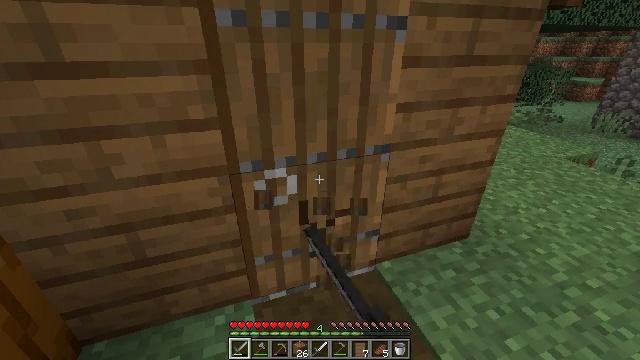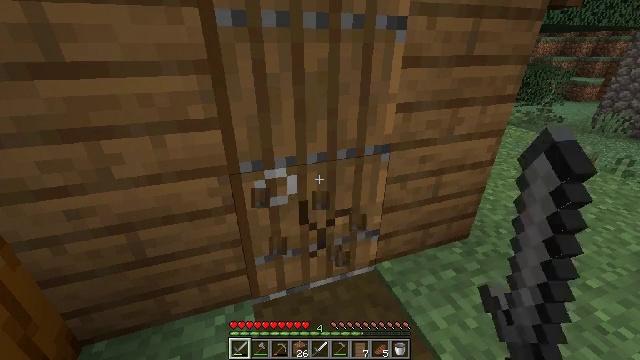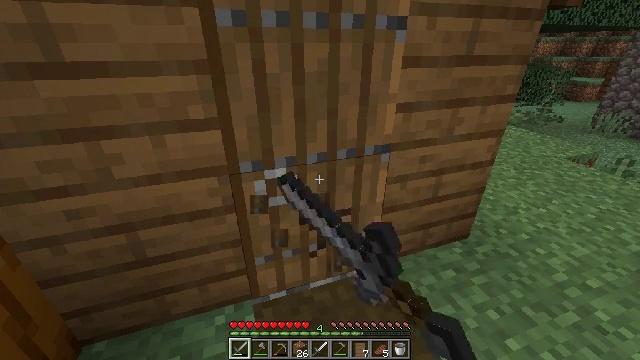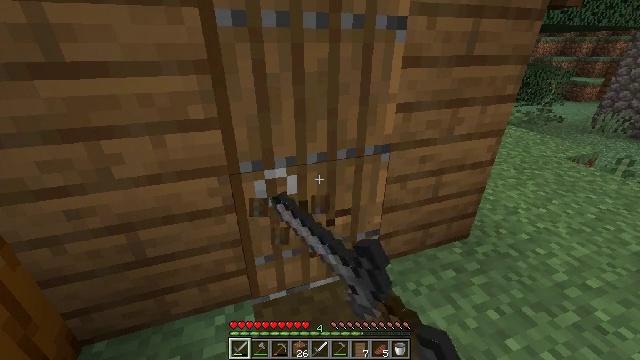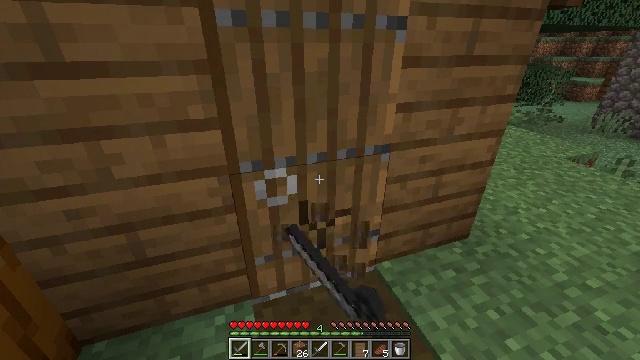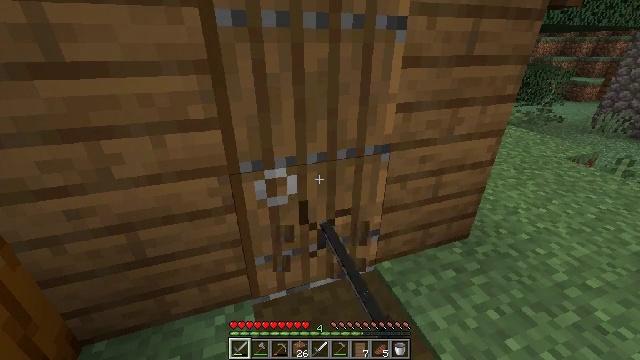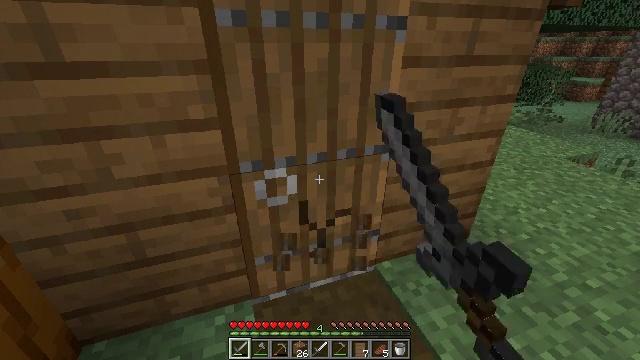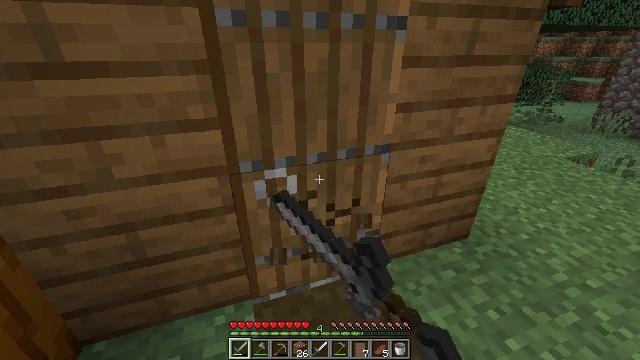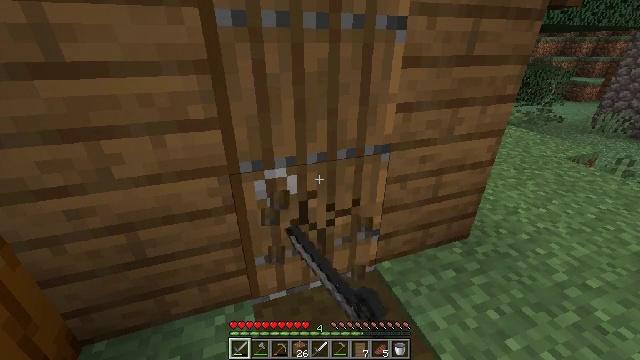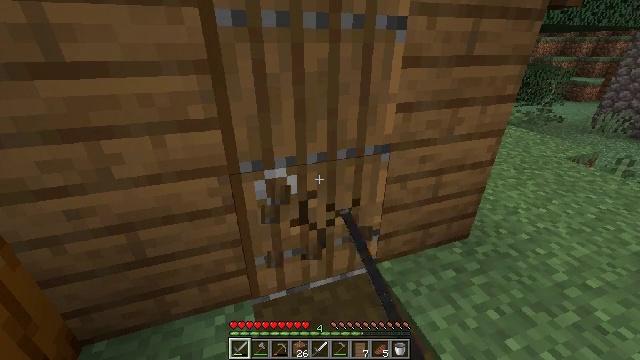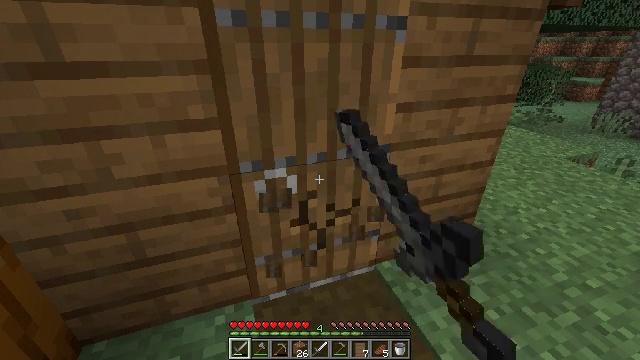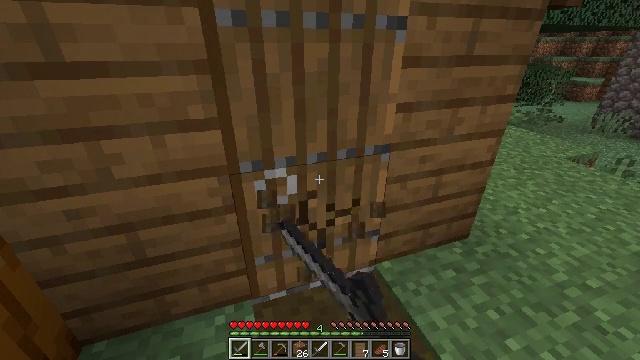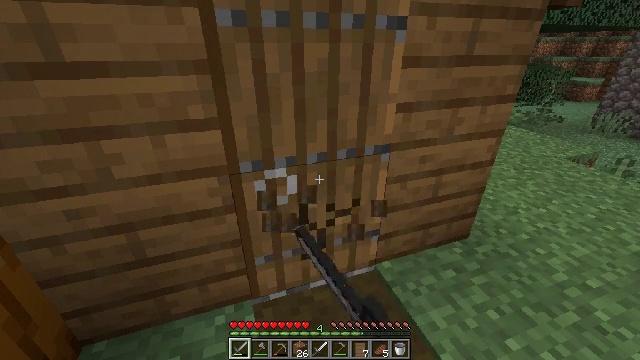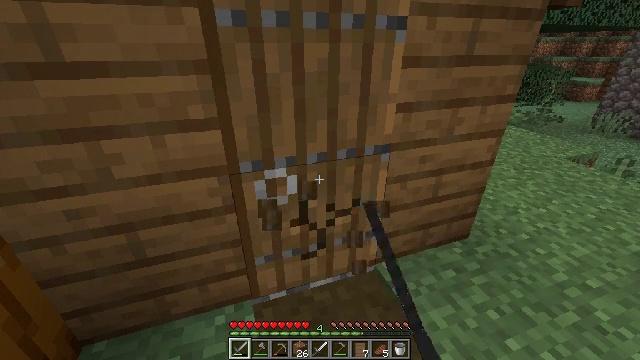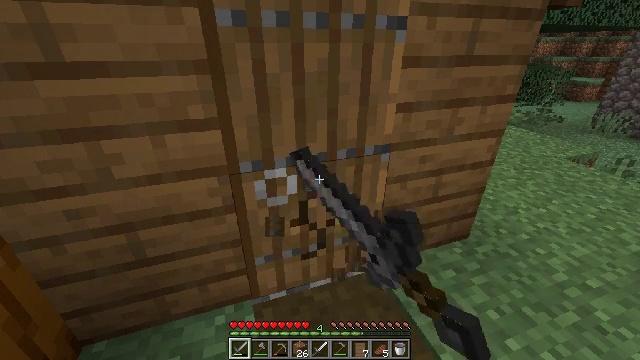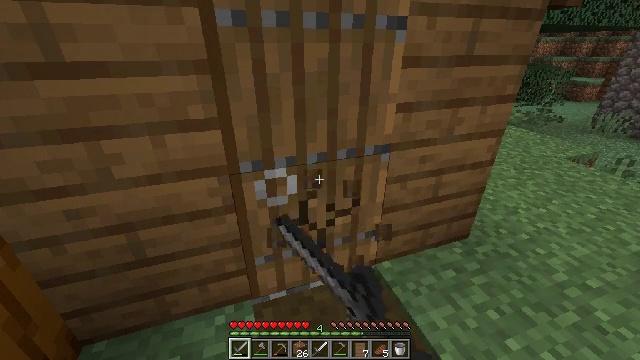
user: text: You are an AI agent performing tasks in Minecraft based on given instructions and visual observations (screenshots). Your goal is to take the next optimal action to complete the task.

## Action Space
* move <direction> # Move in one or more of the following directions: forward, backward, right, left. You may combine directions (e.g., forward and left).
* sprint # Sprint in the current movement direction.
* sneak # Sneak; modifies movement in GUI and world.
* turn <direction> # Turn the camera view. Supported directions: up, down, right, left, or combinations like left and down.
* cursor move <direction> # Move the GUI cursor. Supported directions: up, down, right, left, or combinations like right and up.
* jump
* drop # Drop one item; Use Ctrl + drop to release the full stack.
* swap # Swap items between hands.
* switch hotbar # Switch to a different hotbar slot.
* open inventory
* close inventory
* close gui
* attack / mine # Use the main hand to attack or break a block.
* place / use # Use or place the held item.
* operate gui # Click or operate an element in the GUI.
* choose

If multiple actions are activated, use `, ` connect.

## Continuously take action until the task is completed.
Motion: motion action
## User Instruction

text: Reclaim the spruce door from a structure.
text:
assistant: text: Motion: attack / mine
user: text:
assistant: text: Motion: attack / mine
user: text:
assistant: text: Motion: attack / mine
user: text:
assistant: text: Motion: attack / mine
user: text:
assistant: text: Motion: attack / mine
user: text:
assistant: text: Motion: attack / mine
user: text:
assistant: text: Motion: attack / mine
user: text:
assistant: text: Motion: attack / mine
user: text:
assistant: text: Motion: attack / mine
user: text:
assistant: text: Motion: attack / mine
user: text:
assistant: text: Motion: attack / mine
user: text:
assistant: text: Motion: attack / mine
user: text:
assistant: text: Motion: attack / mine
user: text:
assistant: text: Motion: attack / mine
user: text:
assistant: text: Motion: attack / mine
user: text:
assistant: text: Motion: attack / mine
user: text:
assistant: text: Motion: attack / mine
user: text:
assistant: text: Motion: attack / mine
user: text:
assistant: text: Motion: attack / mine
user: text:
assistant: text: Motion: attack / mine
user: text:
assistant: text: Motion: attack / mine
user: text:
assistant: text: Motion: attack / mine
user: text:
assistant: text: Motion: attack / mine
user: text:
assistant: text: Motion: attack / mine
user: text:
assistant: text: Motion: attack / mine
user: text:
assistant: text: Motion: attack / mine
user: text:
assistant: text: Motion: attack / mine
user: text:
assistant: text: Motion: attack / mine
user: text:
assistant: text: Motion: attack / mine
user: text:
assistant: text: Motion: attack / mine